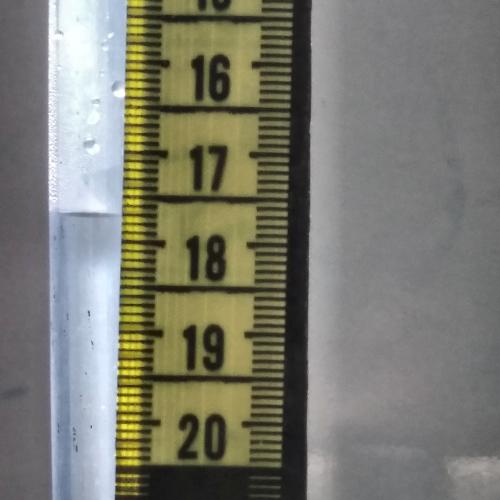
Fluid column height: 17.7 cm